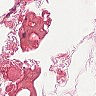
Metastatic tissue present: no